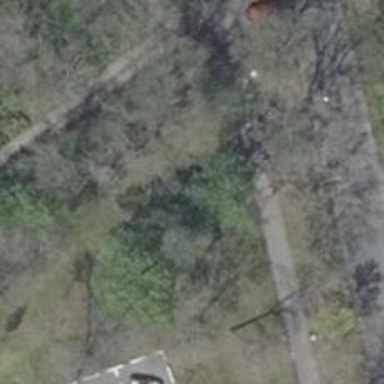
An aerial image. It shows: Abandoned railway with historical significance.